Question: I have 3 divs like this image:

Two of those divs have the same width and height and the last one (red div) should go outside but not all, only a part (10%) I tried 'margin-left: -10px;' but it didn't work.
Thanks.
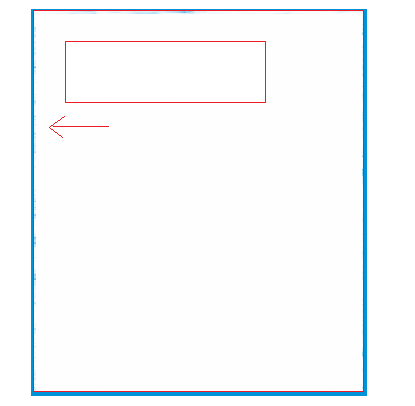
Answer: You appear to have set 'overflow: hidden' on one of the outer divs. That's why the inner div is clipped when you apply the negative margin.